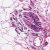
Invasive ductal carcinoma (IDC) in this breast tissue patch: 0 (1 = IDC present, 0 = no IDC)